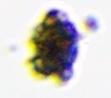
Label: Detritus